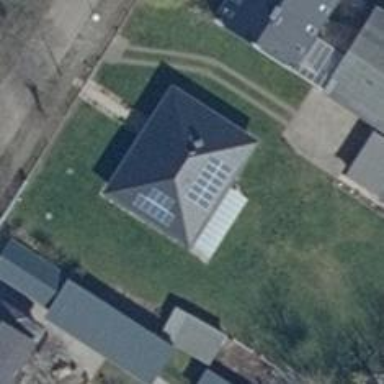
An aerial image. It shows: Solar photovoltaic panel generating electricity through small installation.